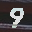
Label: 9